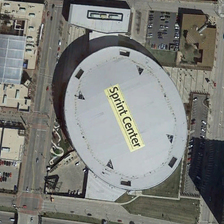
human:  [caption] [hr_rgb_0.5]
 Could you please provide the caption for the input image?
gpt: many buildings are around an oval large building .

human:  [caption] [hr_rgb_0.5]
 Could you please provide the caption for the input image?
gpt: many buildings are around an oval large building .

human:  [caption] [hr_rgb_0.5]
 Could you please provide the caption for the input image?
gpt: many buildings are around an oval large building .

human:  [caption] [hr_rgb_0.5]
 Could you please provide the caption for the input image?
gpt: many buildings are around an oval large building .

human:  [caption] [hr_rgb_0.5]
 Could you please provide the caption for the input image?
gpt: many buildings are around an oval large building .